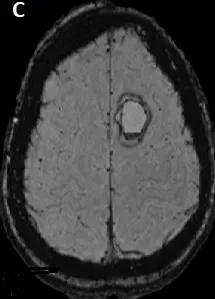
Axial cuts showing SWI sequence shows few punctate foci of blooming artifacts.
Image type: radiology (mri)